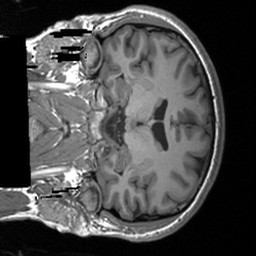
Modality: T1w
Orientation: coronal
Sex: male
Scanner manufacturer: siemens
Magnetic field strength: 3 T
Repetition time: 1.9 s
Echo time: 0.00226 s